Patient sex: M
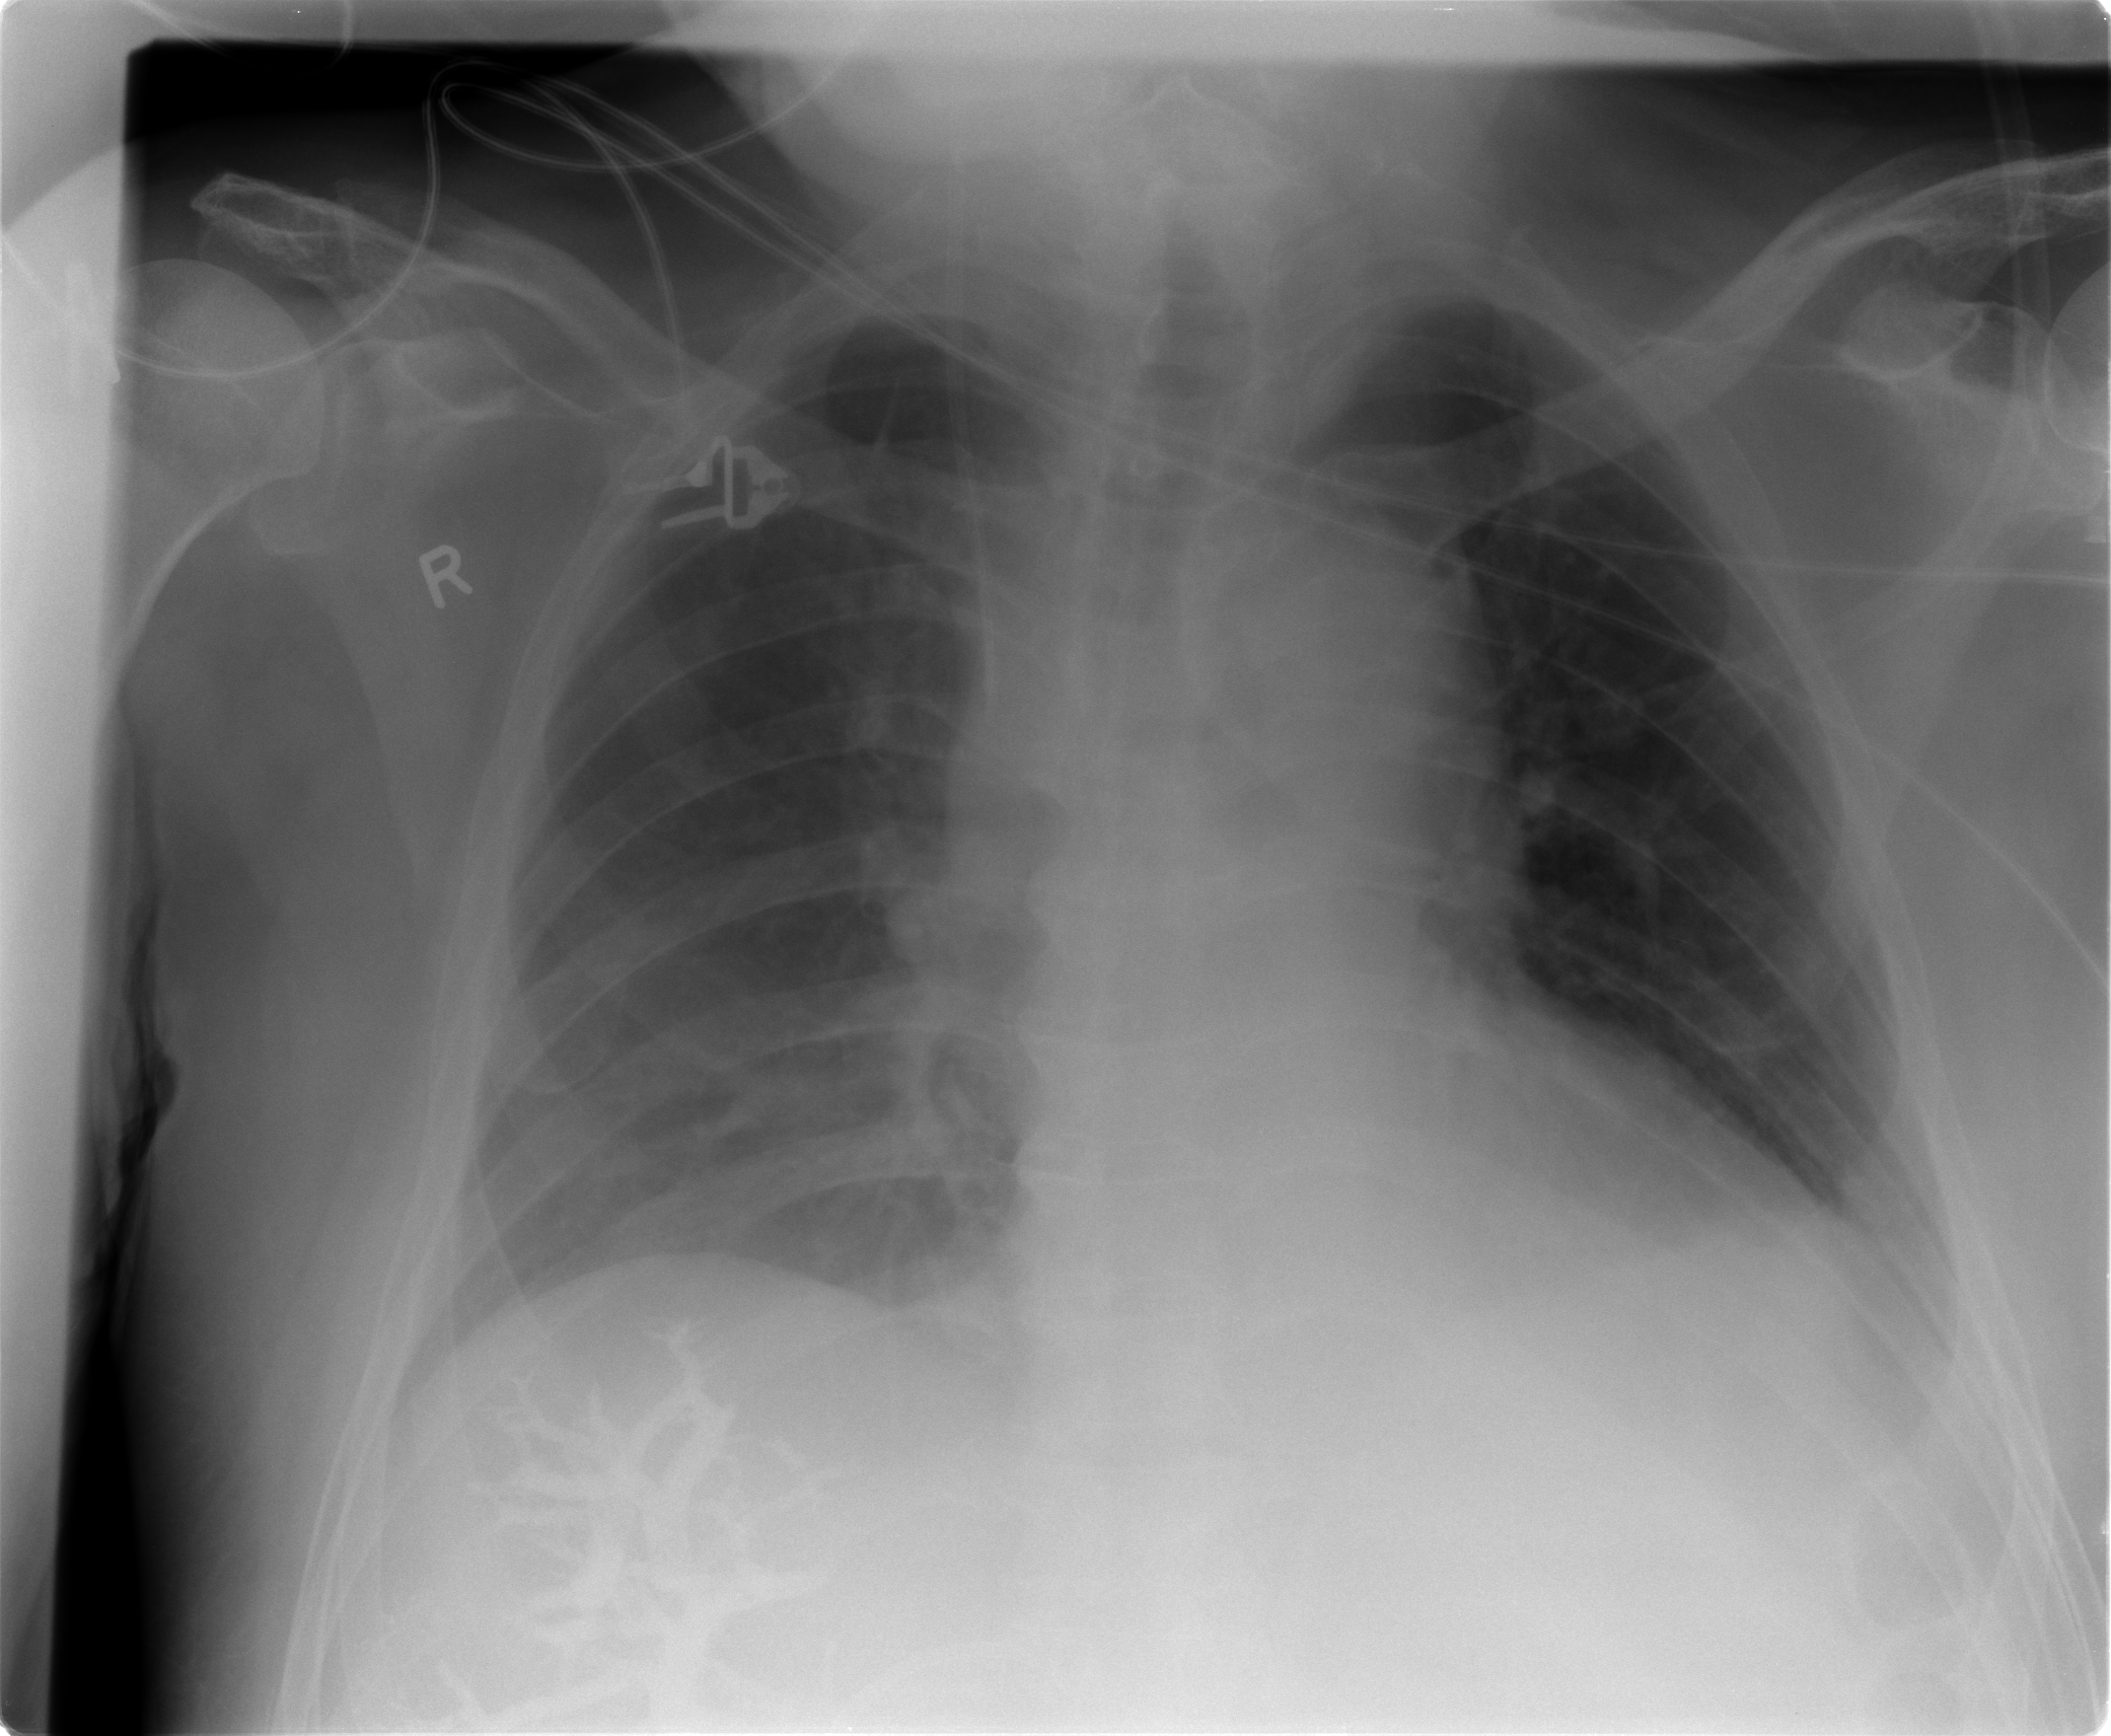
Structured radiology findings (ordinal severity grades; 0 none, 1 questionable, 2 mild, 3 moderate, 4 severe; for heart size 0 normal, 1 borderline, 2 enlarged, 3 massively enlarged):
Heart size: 1
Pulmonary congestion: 0
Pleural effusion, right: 1
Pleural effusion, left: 2
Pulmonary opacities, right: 0
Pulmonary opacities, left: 0
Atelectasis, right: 0
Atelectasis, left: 2